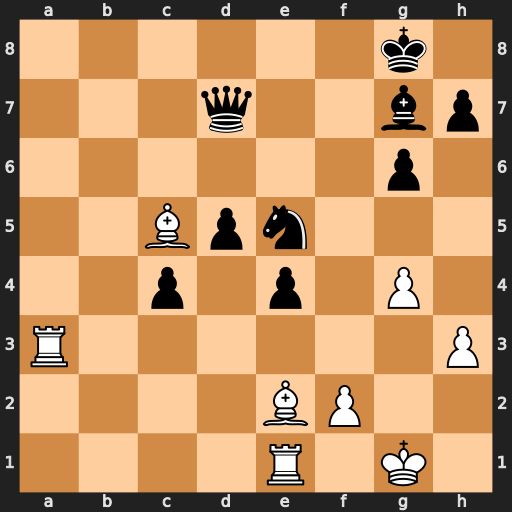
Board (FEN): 6k1/3q2bp/6p1/2Bpn3/2p1p1P1/R6P/4BP2/4R1K1
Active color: w
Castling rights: -
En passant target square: -
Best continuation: Ra8+ Kf7 Ra7 Qxa7 Bxa7